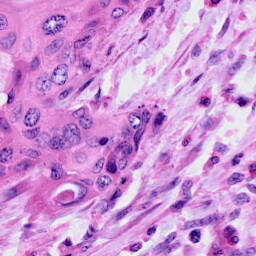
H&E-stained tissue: Cervix